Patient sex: F
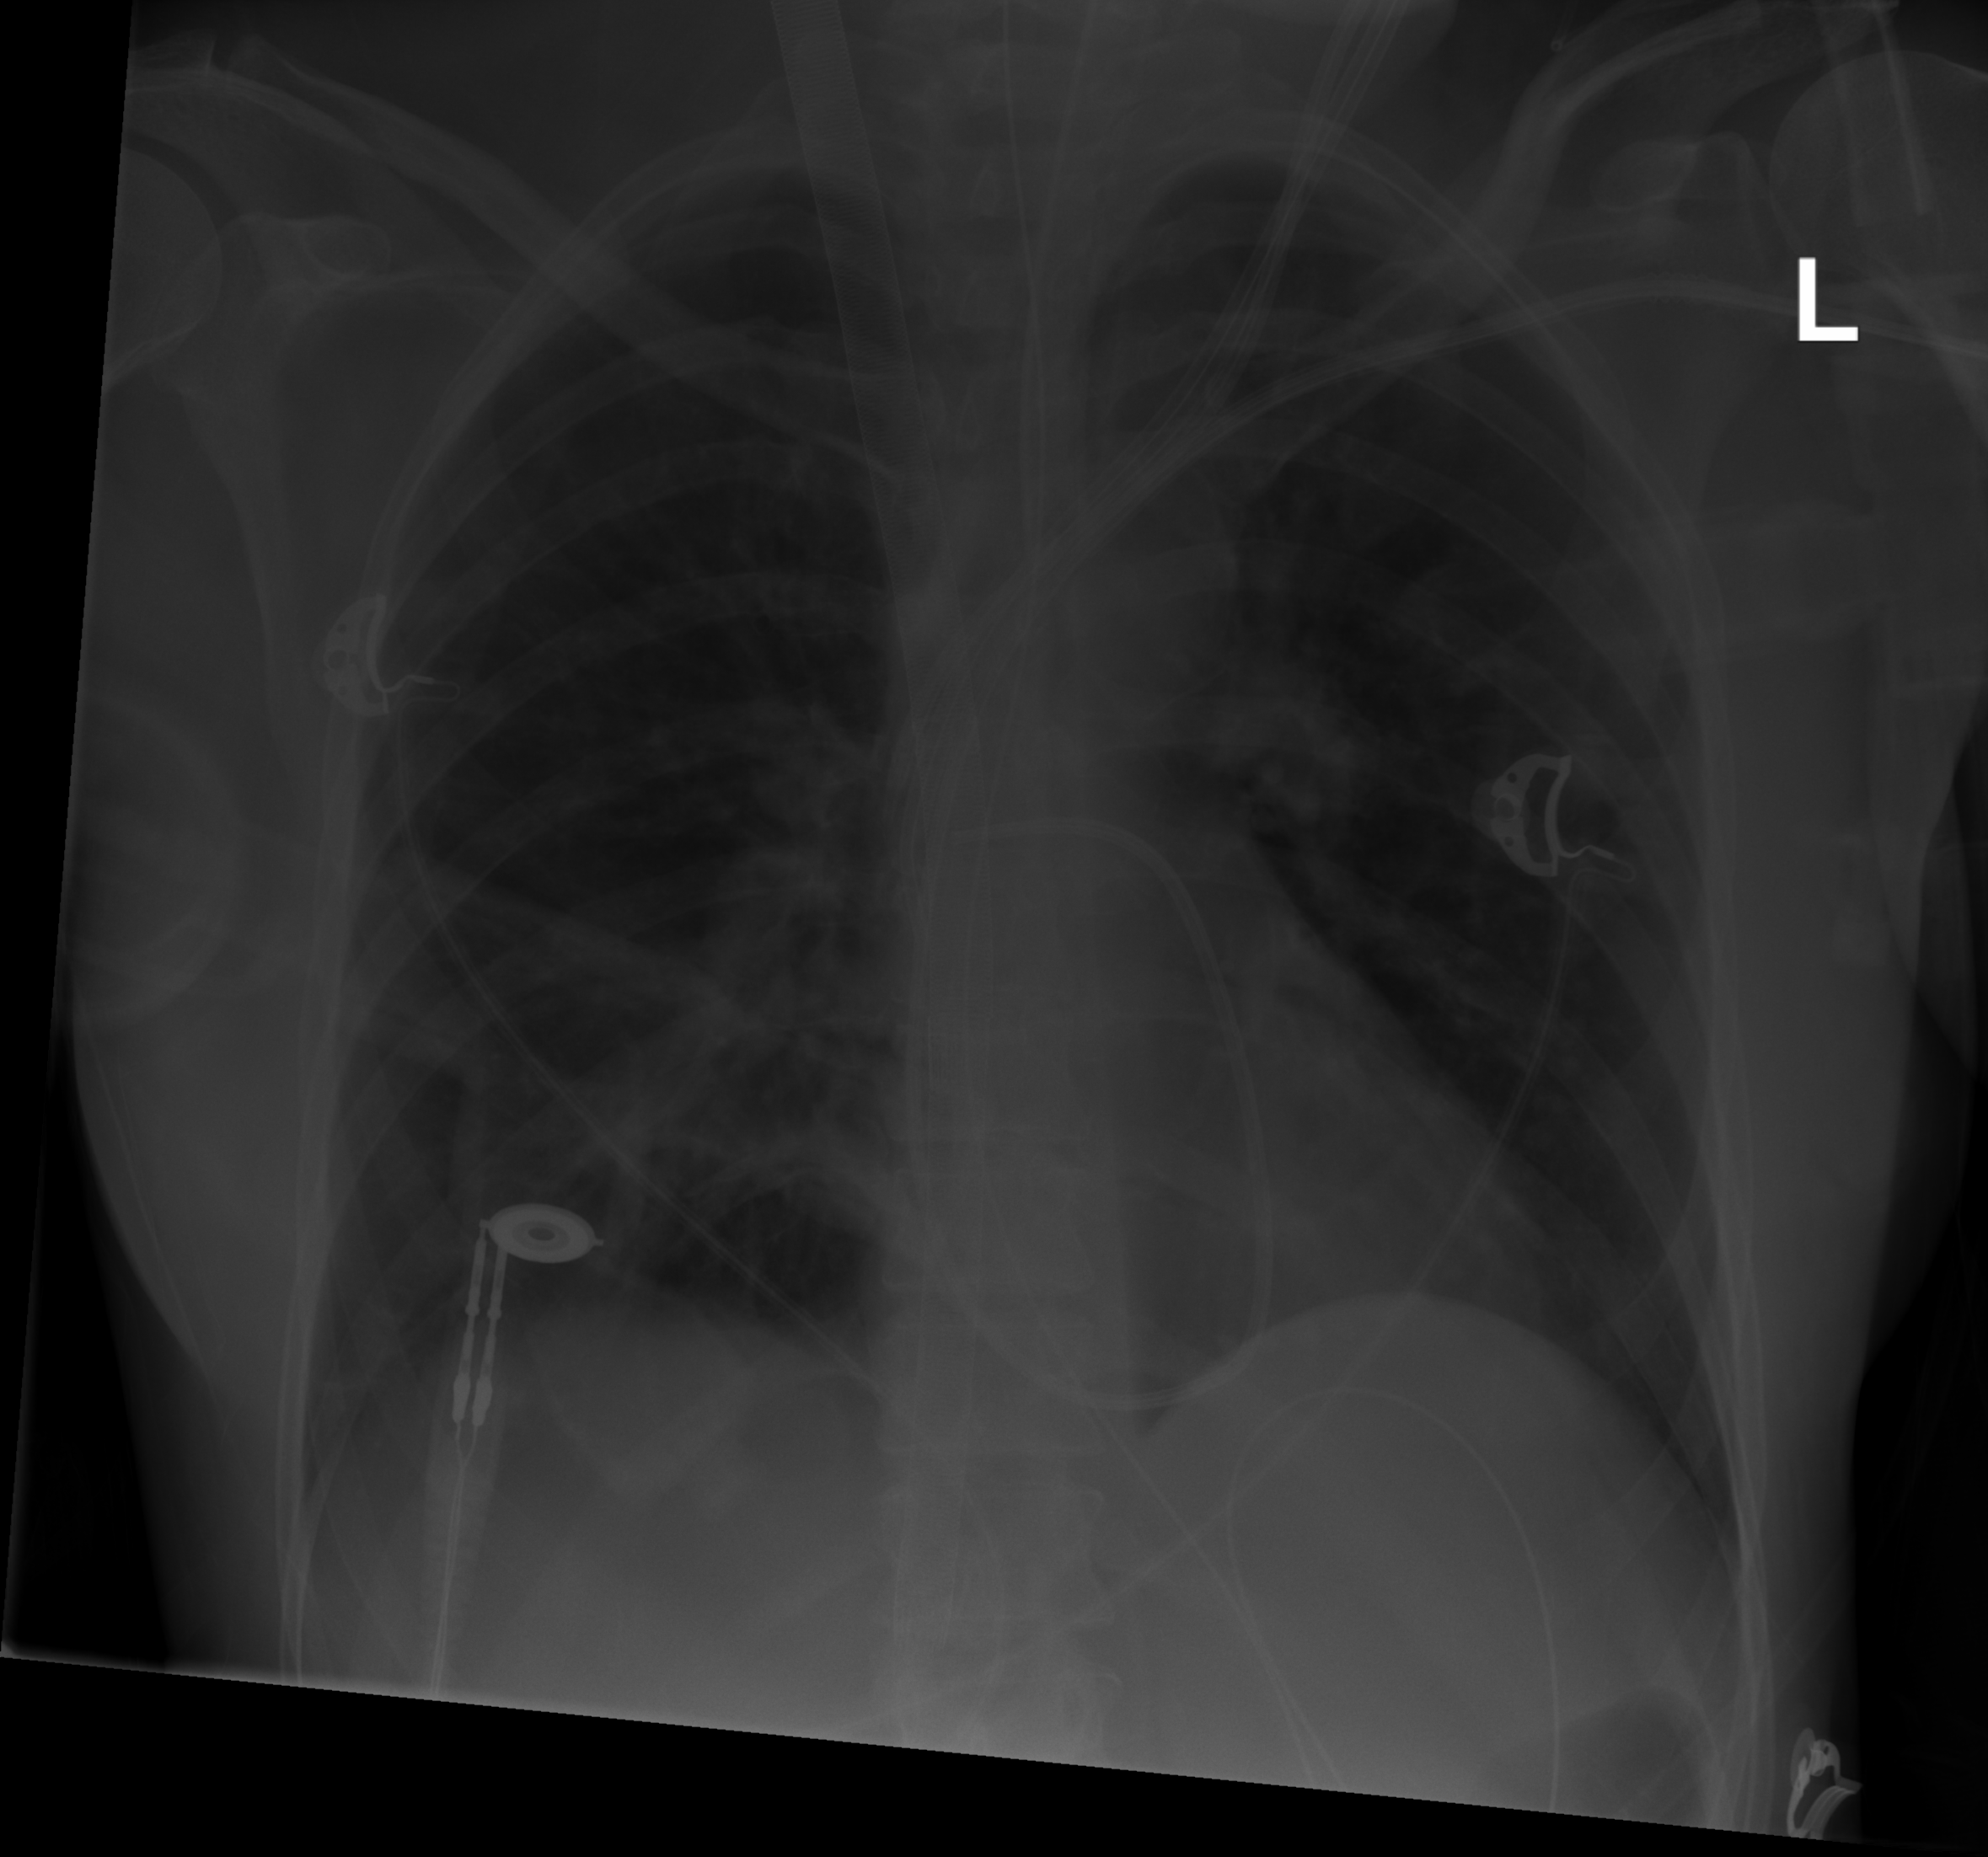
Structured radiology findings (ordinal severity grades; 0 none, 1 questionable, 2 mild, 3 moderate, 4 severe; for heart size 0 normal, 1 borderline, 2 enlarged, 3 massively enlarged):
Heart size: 0
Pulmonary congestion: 0
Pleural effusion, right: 0
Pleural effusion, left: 0
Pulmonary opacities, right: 0
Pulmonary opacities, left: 0
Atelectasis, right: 0
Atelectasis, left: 0